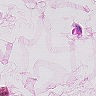
Metastatic tissue present: no